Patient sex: M
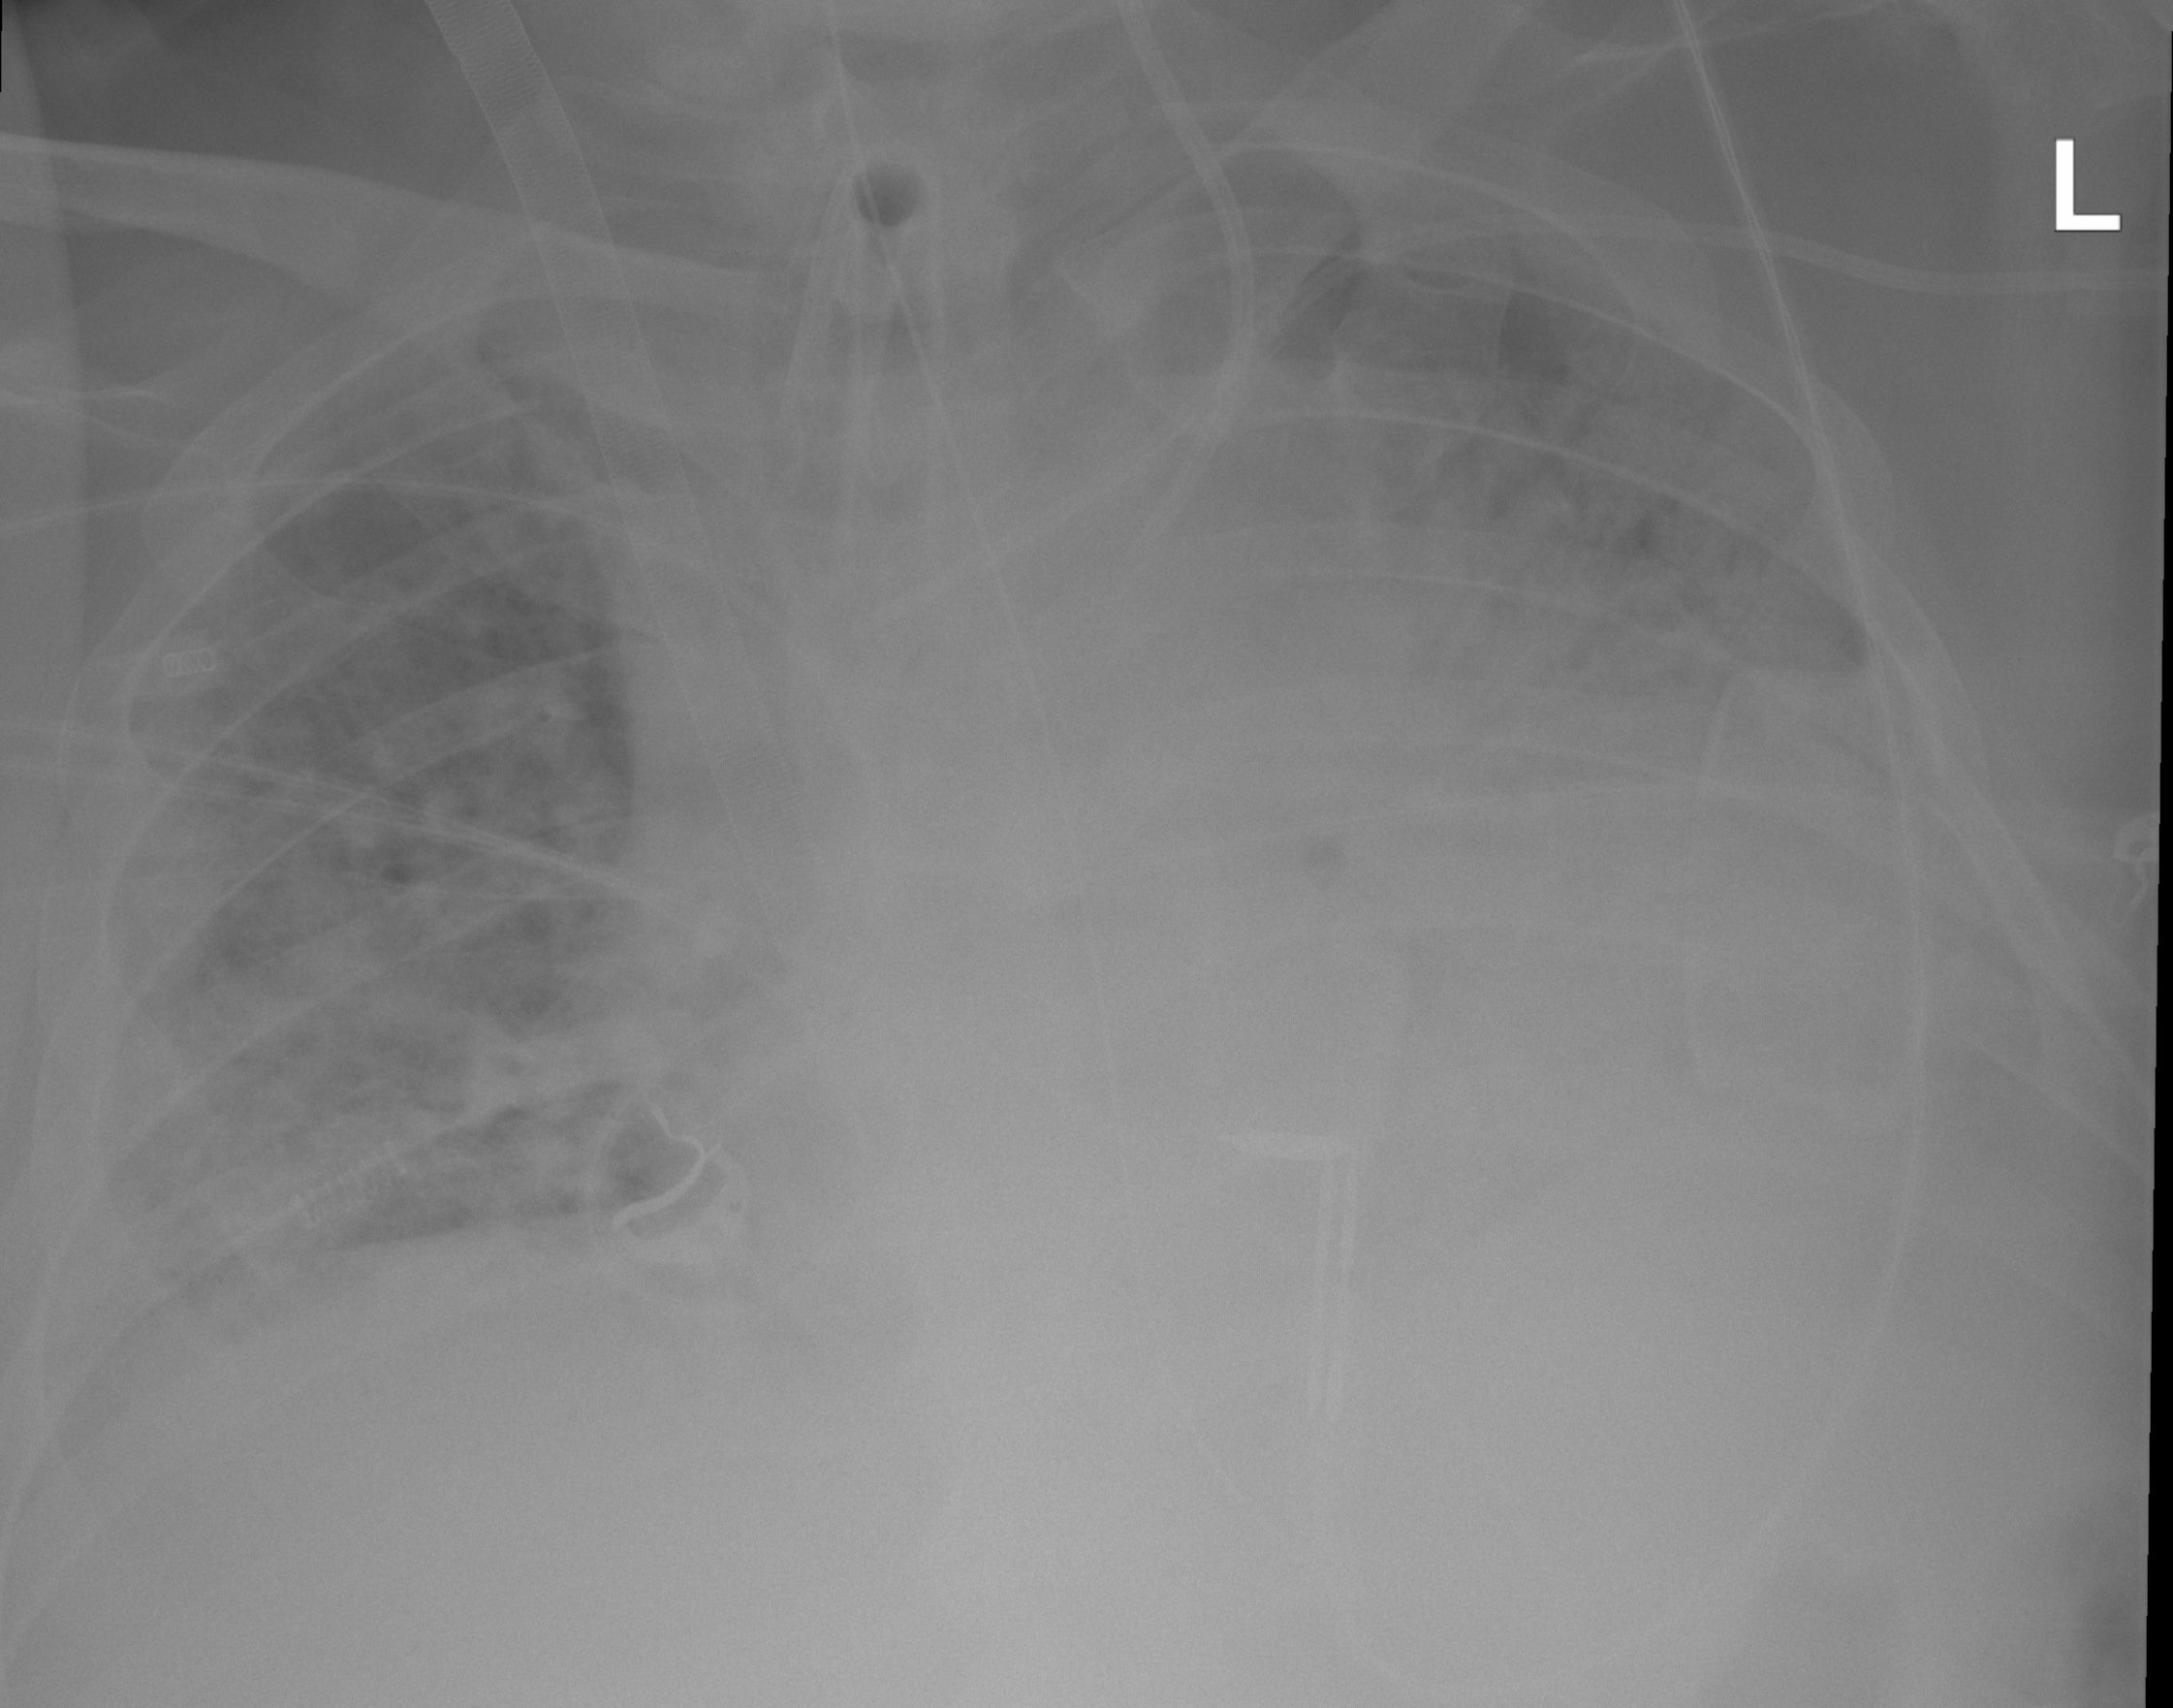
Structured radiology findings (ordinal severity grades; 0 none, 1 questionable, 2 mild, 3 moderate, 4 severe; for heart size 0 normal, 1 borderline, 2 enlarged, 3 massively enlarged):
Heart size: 3
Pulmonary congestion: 2
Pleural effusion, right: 1
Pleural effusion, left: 1
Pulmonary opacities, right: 3
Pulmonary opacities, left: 3
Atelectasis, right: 2
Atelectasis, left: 3